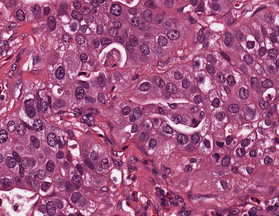
Tumor epithelial tissue: yes
Tumor-associated stroma tissue: yes
Normal tissue: no